Question: Here is my problem
Image

I want to check if the balls are touching, which works perfect. Sometimes however that ball with the arrow isn't picked up which of course makes sense since it isn't touching anything. However, I want to give a little bit of leeway so that if a ball is say 4 pixels/0.001m away, it should be considered as touching. So what idea/ how would i go about implementing it. I looked at the isTouching code and here is what I can come up with.
'''
var b1 = body1;
var b2 = body2;
Transform xf;
Transform xf2;
b1.GetTransform(out xf);
b2.GetTransform(out xf2);
var touching = AABB.TestOverlap(b1.GetFixtureList().GetShape(), b2.GetFixtureList().GetShape(), ref xf, ref xf2);
if (!touching)
continue;
'''
I still need to test if there is a ball faraway, and I am clueless to what I can do.
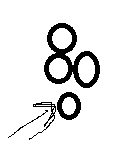
Answer: Without knowing what all your classes are it's difficult to give an exact answer. But, the general principal would be to increase the bounds you're checking against. For example, if your shapes are circles of radius n, when checking collisions you could use a radius of n + 2. Note that you're still drawing the circle using a radius of n. You just use the increased radius for collision detection.
Similarly, with the AABB you'd need to increase the bounds by a couple of pixels. How you do that will depend on how your classes work.